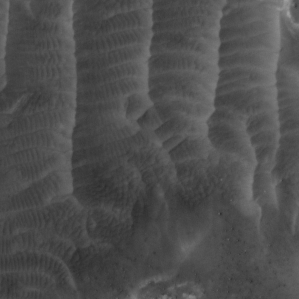
Label: non_frost